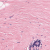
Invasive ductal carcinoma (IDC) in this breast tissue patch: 0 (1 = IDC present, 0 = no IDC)